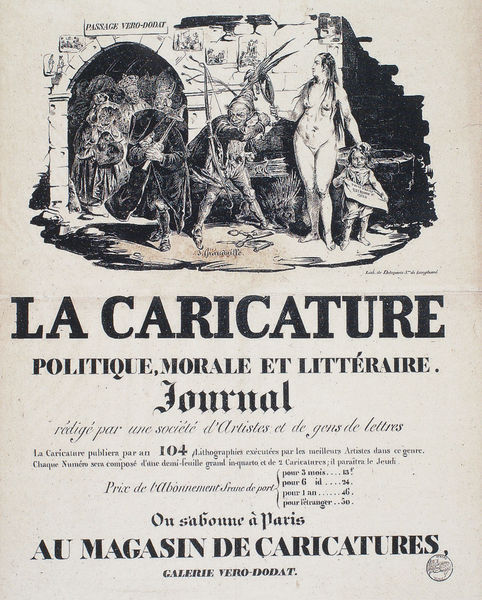
Titel: Plakat für La Caricature
Künstler: Grandville
Institution: Privatsammlung
Schlagwörter: akt, nackt, menschen, brust, frankreich, frau, grau, hut, männer, paris, schwarz, zeichnung, gebäude, tod, spiegel, kind, gitarre, brunnen, schrift, bogen, spieler, mauer, französisch, karikatur, junge, knabe, narr, torbogen, zeitschrift, literatur, titelblatt, stempel, sonntag, magazin, titelbild, flöte, sarg, mittelalter, flugblatt, journal, td, #grau, la caricature, 104, demütige, demütigen, akarikatur, charlie